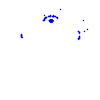
Particle: proton